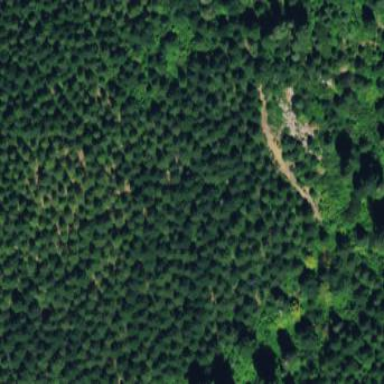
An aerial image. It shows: Forest area.